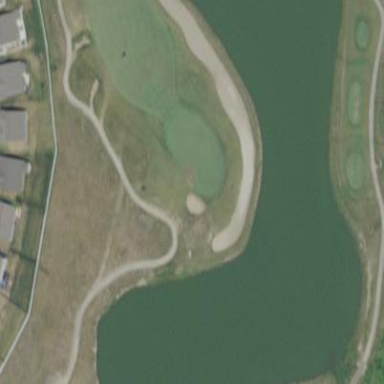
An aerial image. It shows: Golf bunker filled with natural sand.